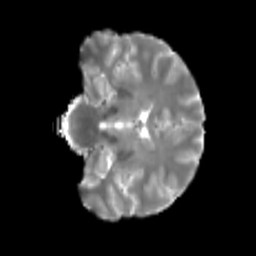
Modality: T2w
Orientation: coronal
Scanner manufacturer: siemens
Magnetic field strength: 3 T
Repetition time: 4 s
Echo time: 0.0594 s